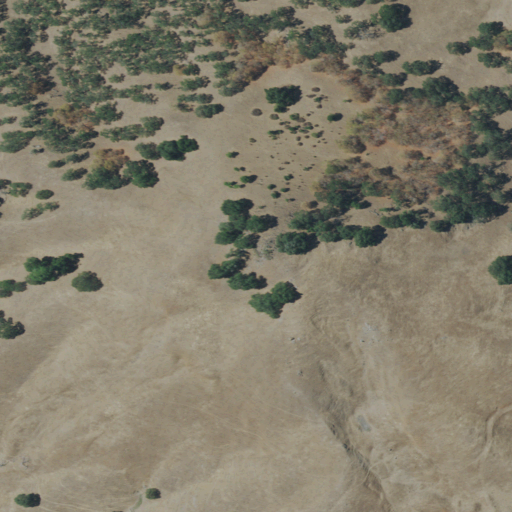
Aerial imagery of mountain in California named Hagerman Peak containing grassland, mixed forest, shrub, and evergreen forest